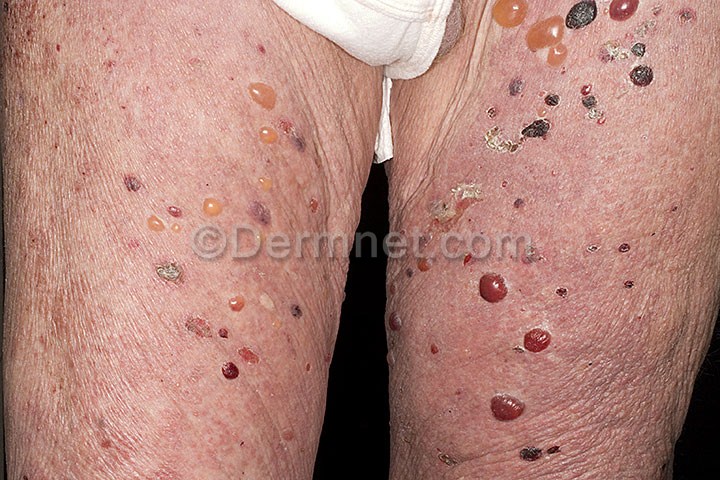
Disease: Bullous Disease Photos